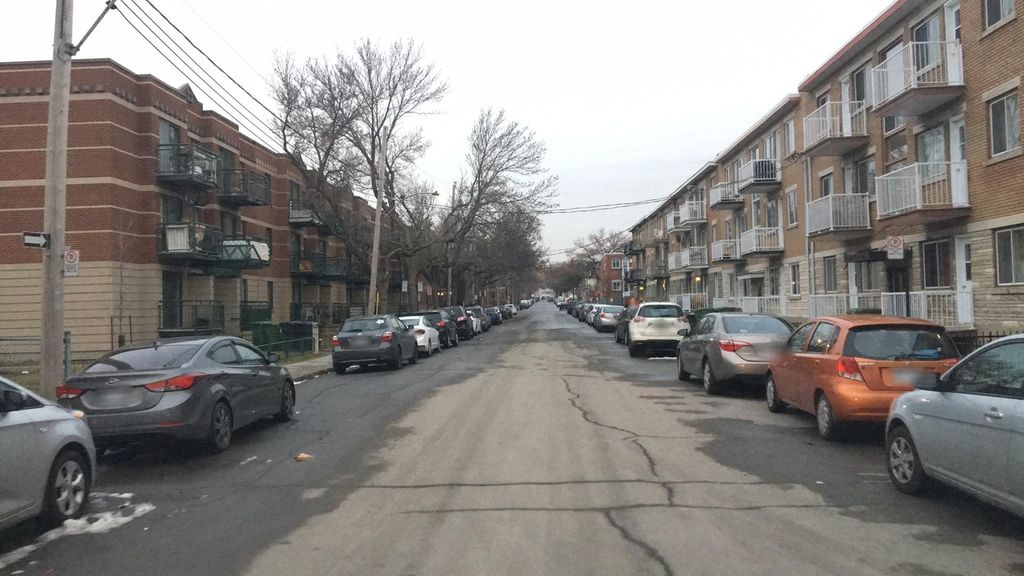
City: montreal